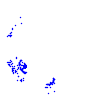
Particle: electron